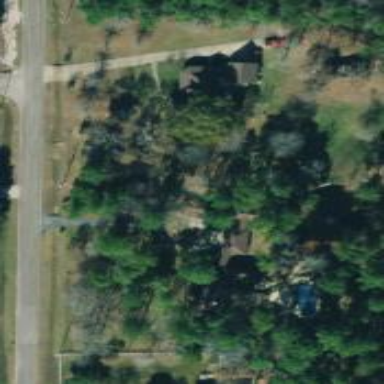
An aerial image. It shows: Driveway.